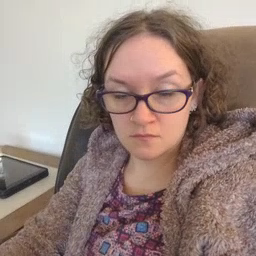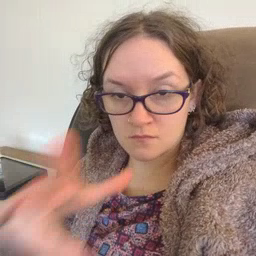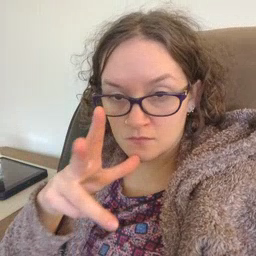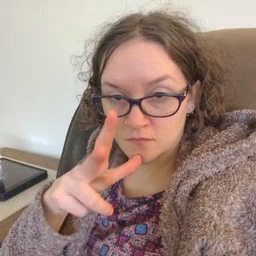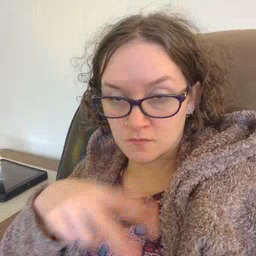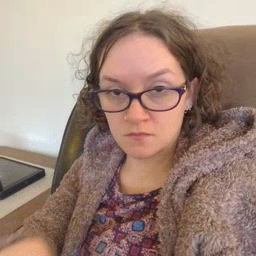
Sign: hen